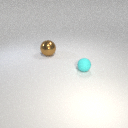
small cyan rubber sphere in front of large brown metal sphere